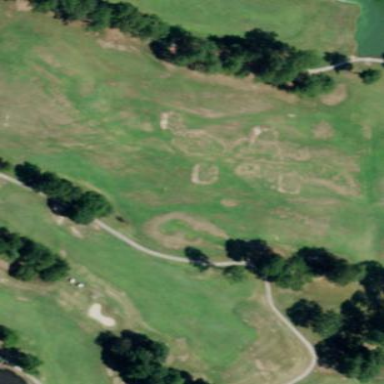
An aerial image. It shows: Grassy area designated as golf fairway.